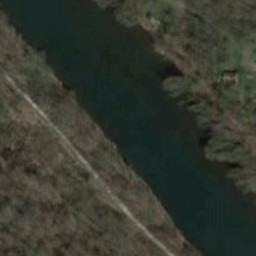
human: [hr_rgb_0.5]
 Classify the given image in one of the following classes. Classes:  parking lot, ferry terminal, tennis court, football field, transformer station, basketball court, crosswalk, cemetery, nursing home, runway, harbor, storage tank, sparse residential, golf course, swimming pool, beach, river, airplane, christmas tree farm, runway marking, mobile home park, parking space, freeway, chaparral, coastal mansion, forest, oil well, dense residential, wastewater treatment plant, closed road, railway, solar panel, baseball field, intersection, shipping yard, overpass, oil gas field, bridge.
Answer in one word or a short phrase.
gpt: river